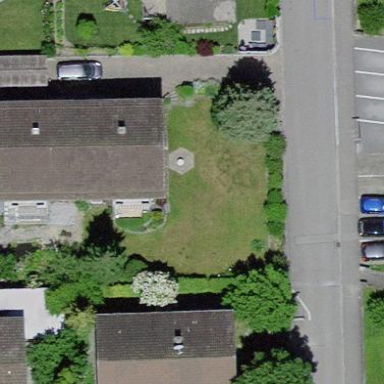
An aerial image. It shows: Terrace building with gabled roof.